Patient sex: M
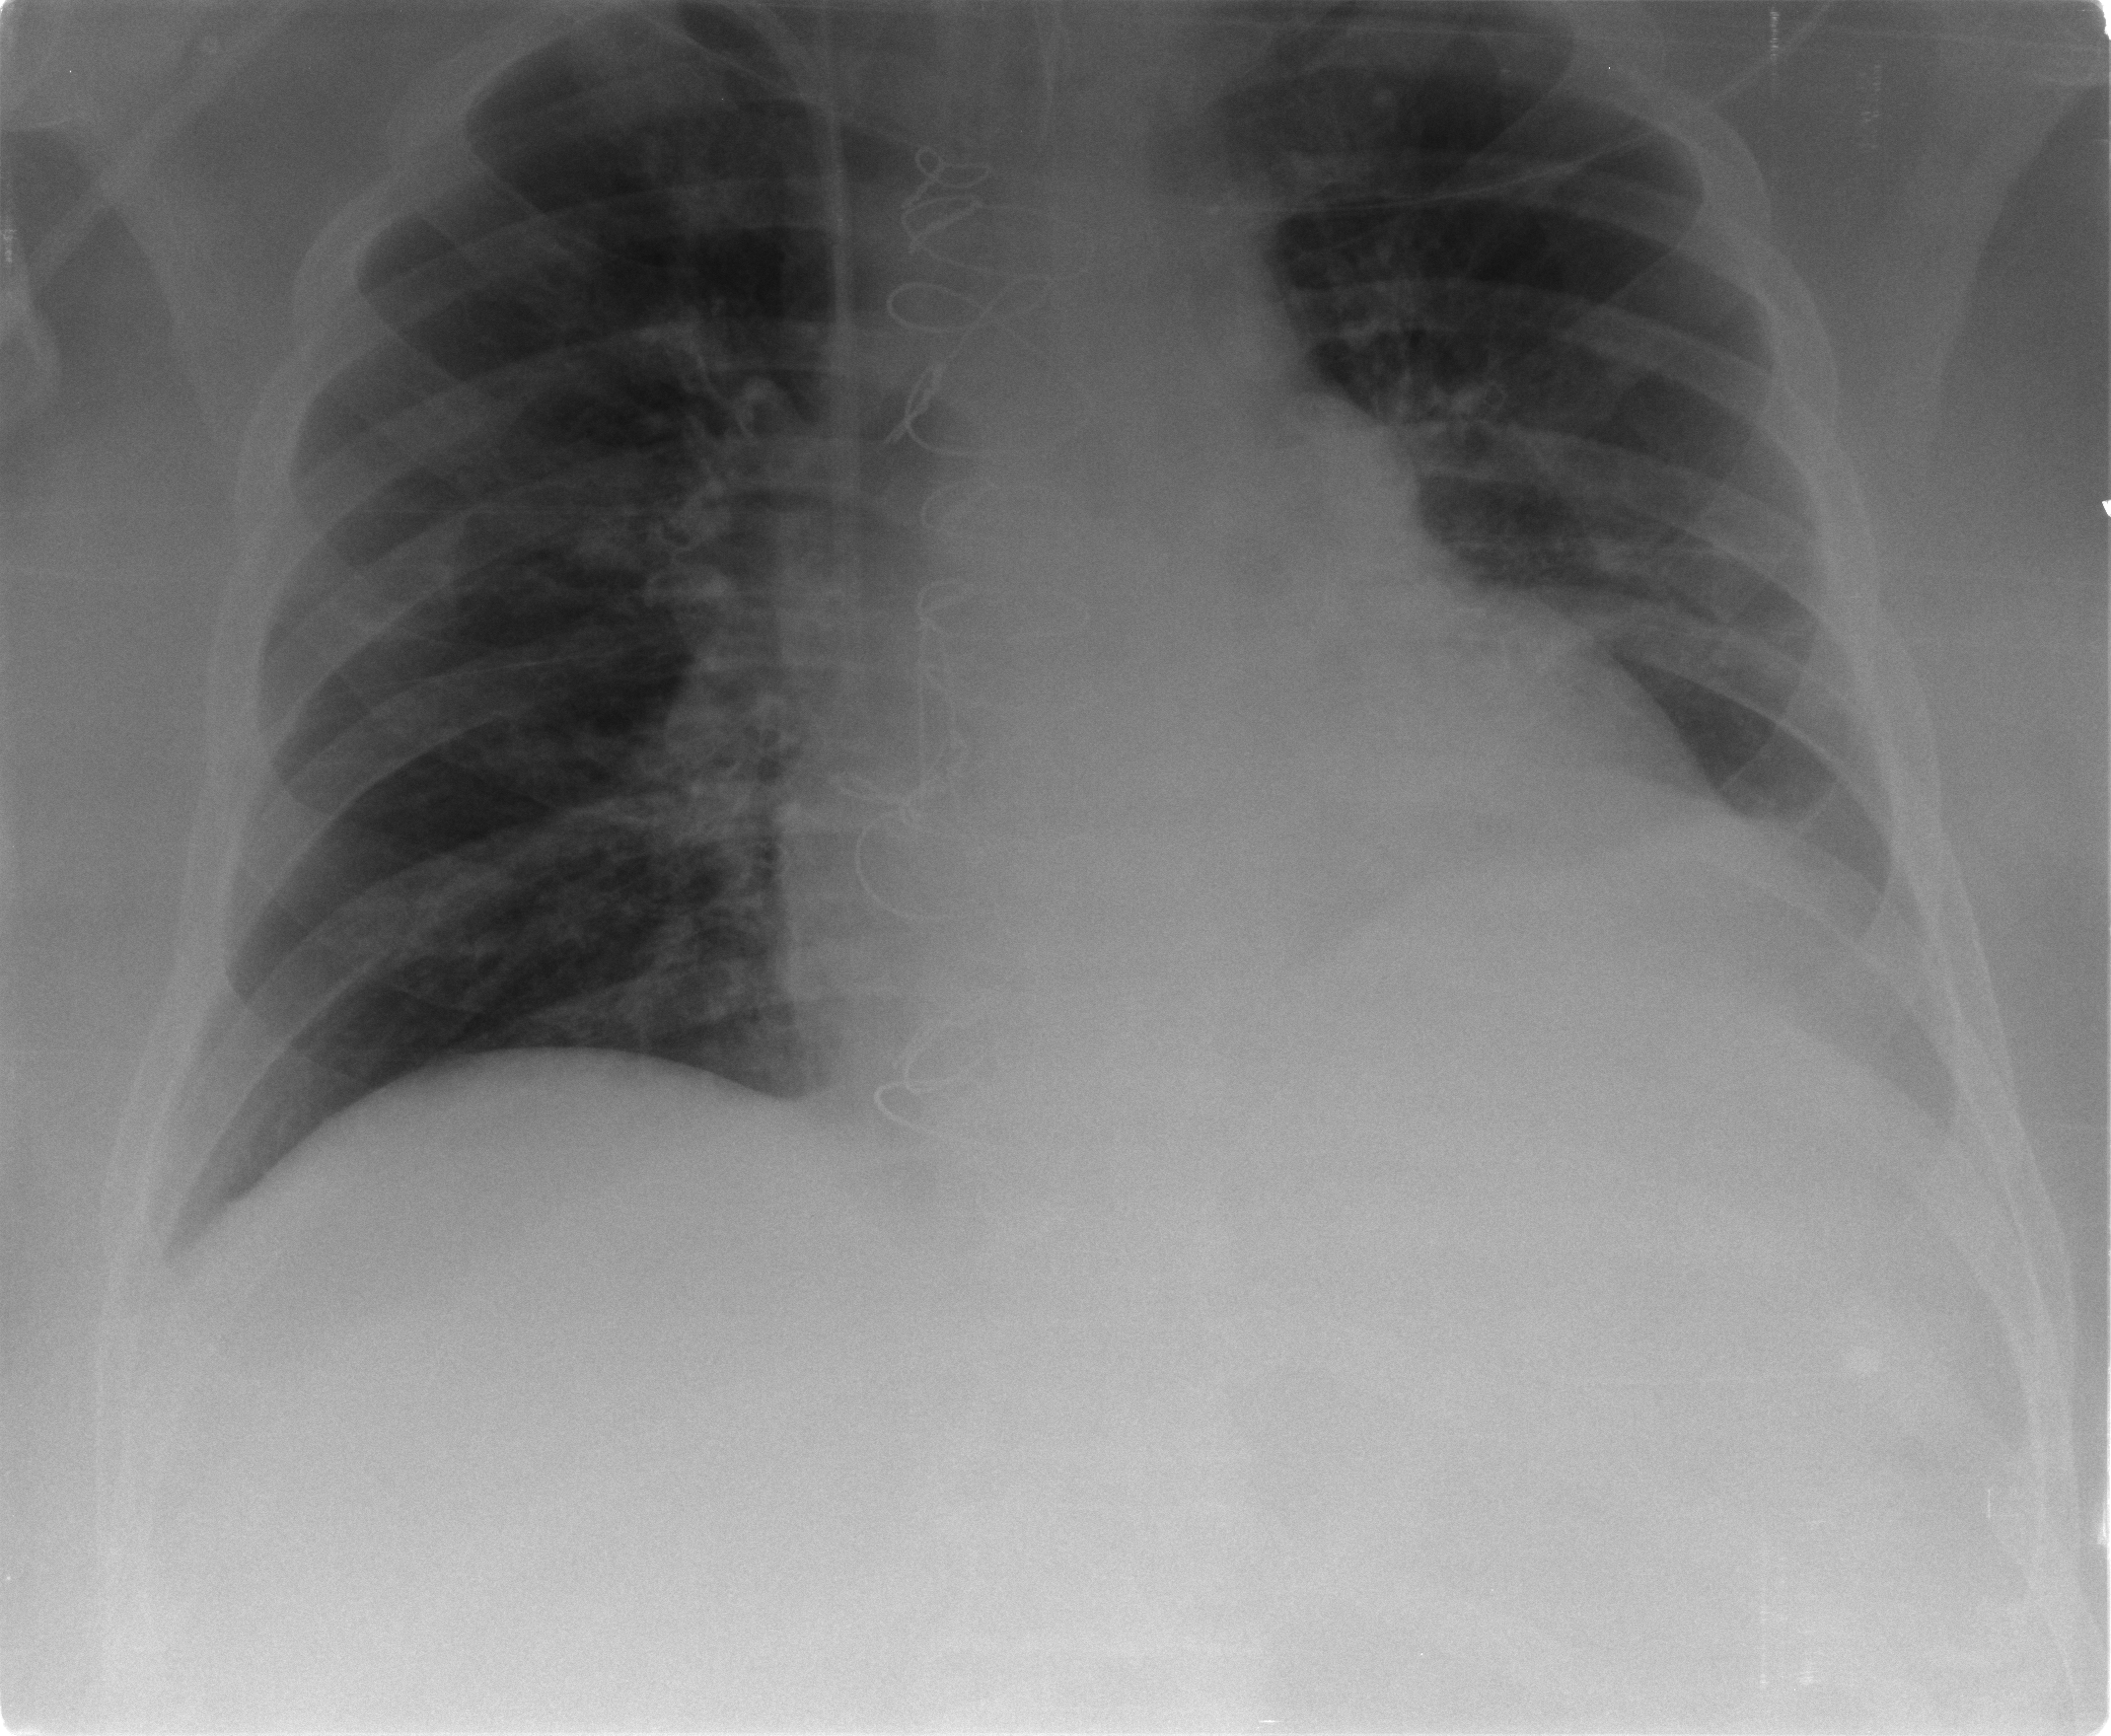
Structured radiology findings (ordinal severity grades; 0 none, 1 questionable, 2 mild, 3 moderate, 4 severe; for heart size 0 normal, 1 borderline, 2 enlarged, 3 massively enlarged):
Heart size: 2
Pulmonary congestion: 0
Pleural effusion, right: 0
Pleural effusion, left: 2
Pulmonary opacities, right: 0
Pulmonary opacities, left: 0
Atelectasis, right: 0
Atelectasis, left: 2